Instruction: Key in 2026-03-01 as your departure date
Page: home
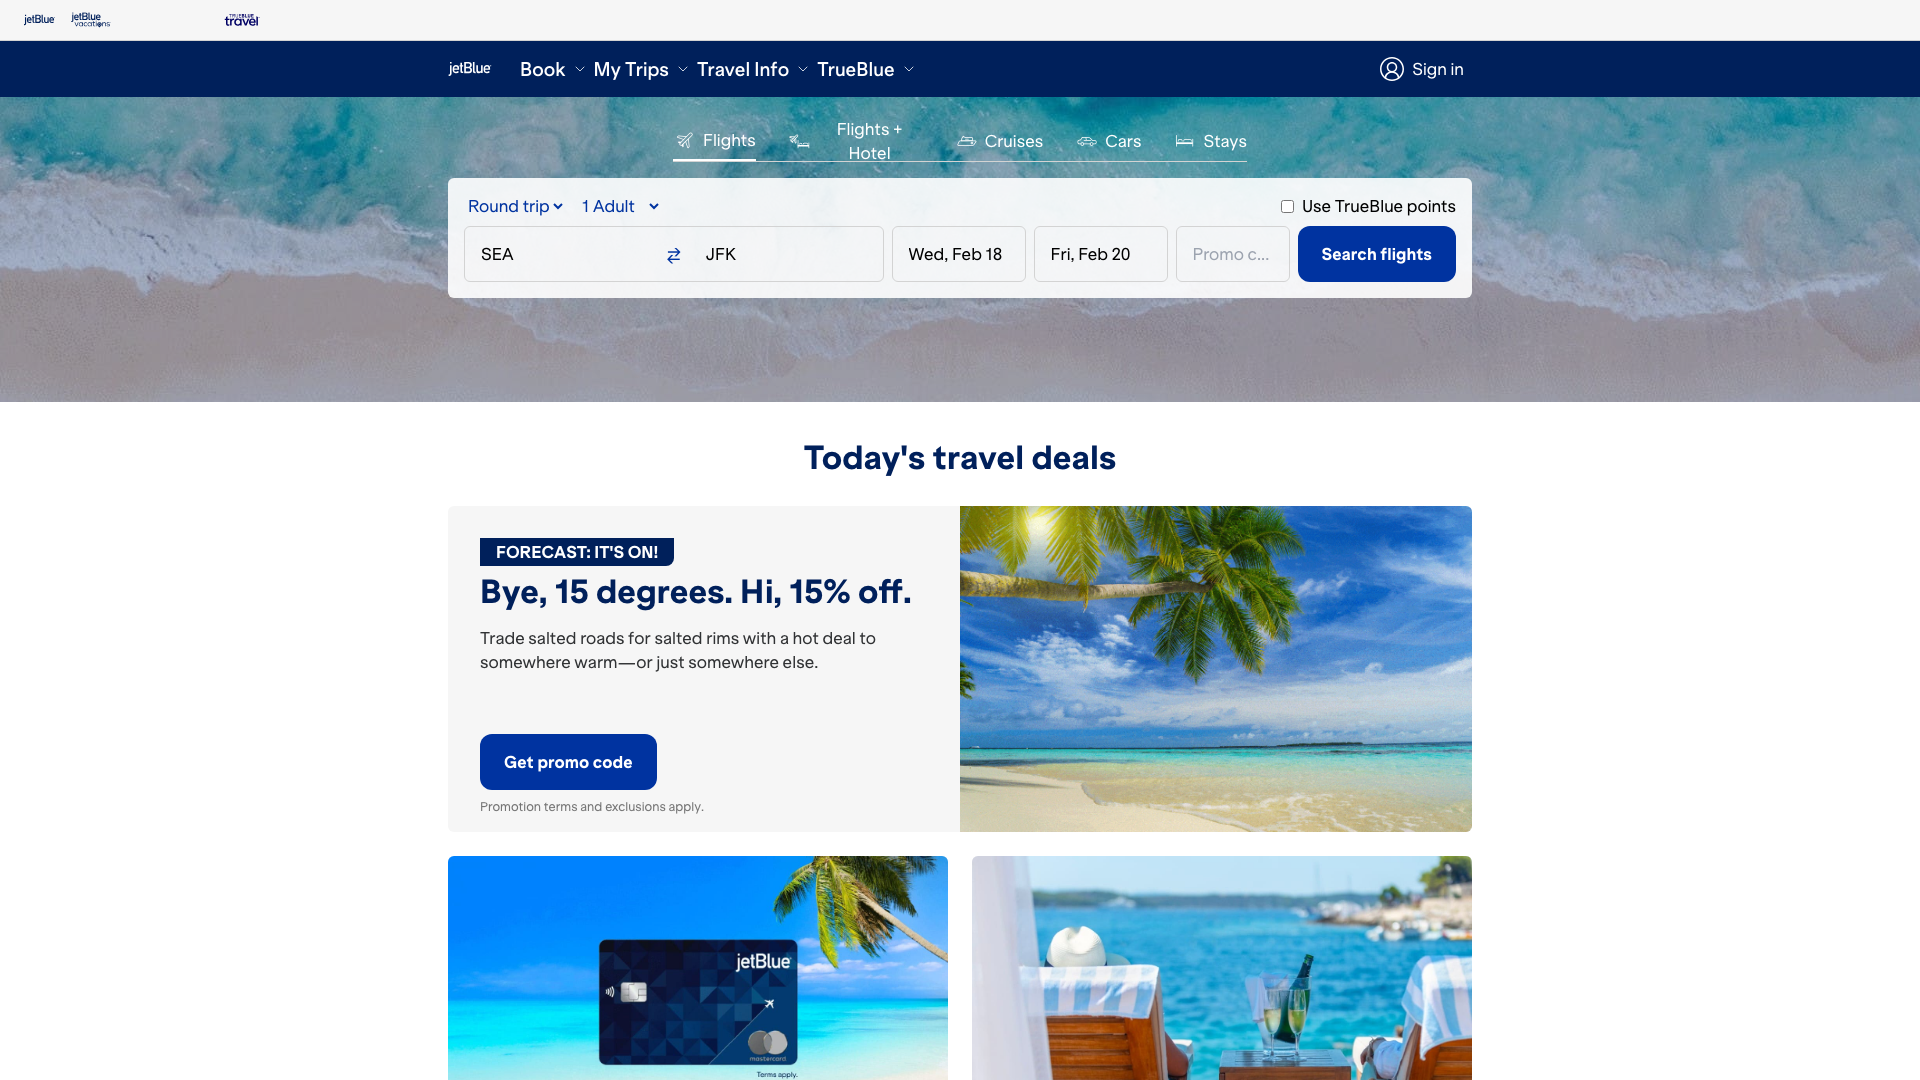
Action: type